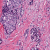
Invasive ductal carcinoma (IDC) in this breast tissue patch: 1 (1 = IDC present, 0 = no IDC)